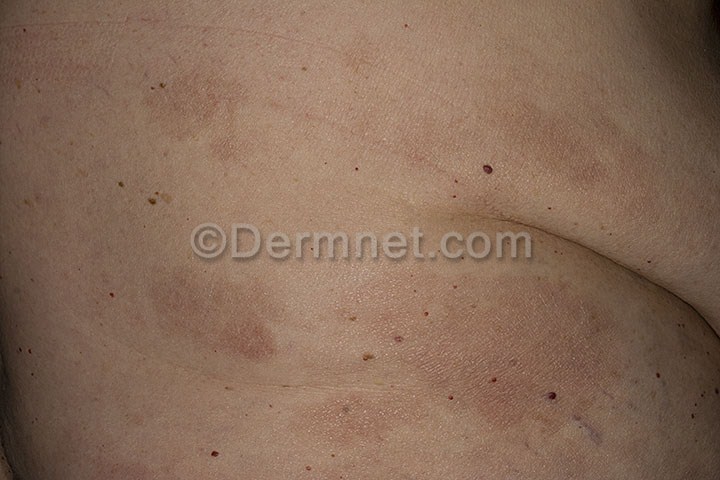
Disease: Actinic Keratosis Basal Cell Carcinoma and other Malignant Lesions